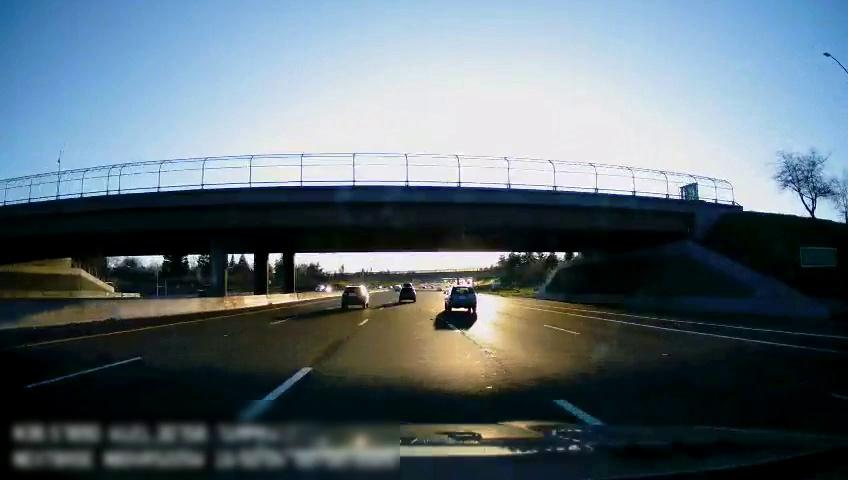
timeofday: Day
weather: Sunny
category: Drivable Space
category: Vehicles | Car
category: Vehicles | SUV
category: Vehicles | SUV
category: Vehicles | Car
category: Vehicles | Car
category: Vehicles | SUV
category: Lanes | Alternate Lane
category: Lanes | Alternate Lane
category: Lanes | Current Lane
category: Lanes | Current Lane
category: Lanes | Alternate Lane
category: Lanes | Alternate Lane
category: Lanes | Alternate Lane
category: Traffic | Signs